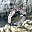
Label: 0